Interaction volume radius: 5 \u00c5
Interaction volume height: 35 \u00c5
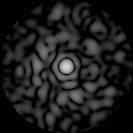
Disorder parameter: 0.8125